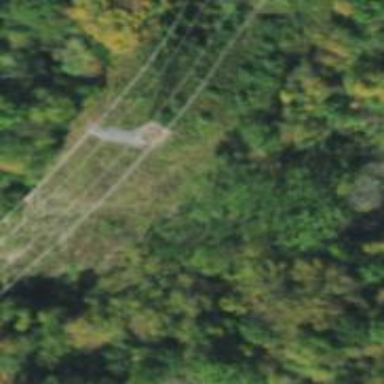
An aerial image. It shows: Lattice structure tower used for power distribution.